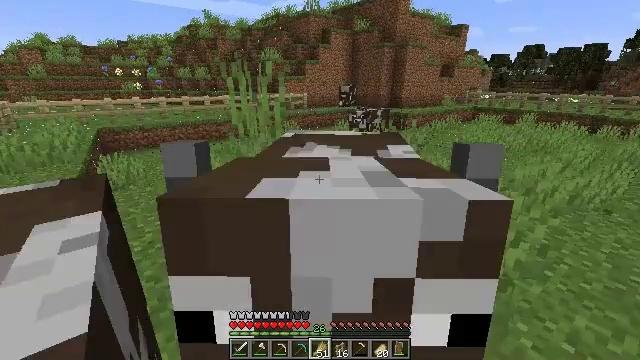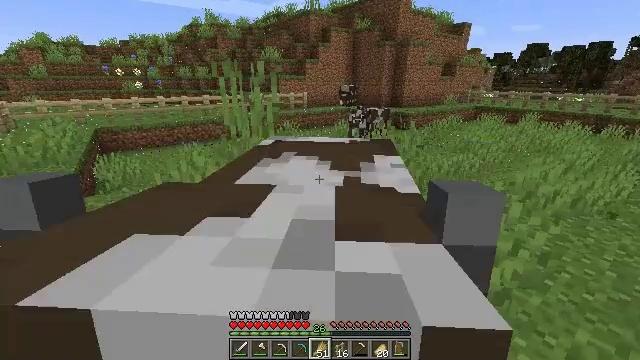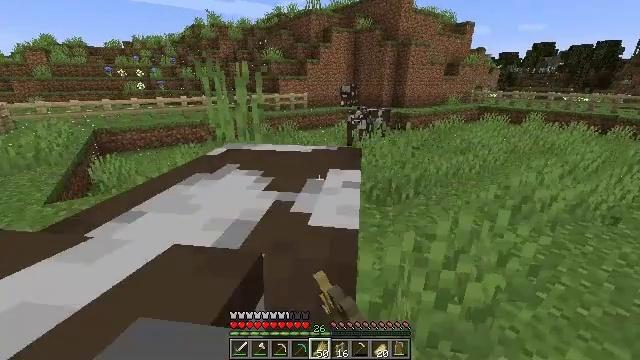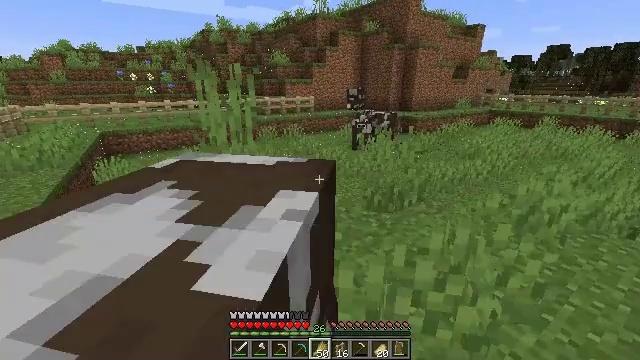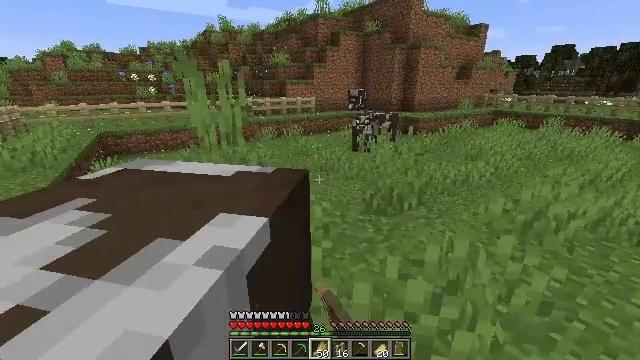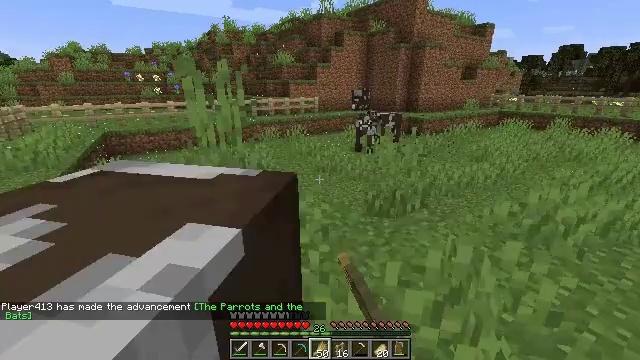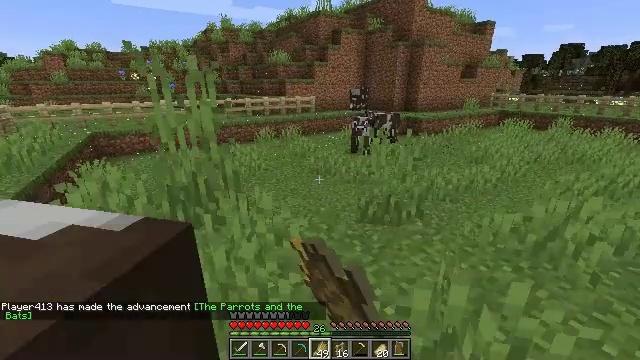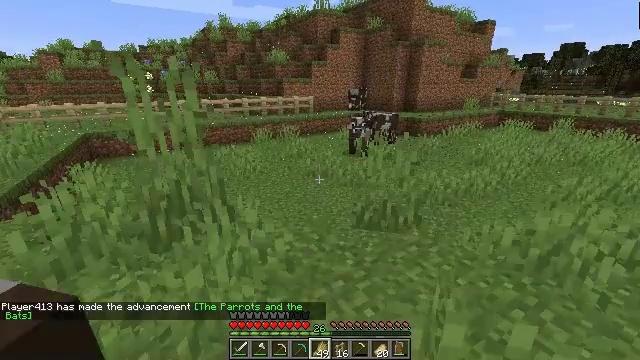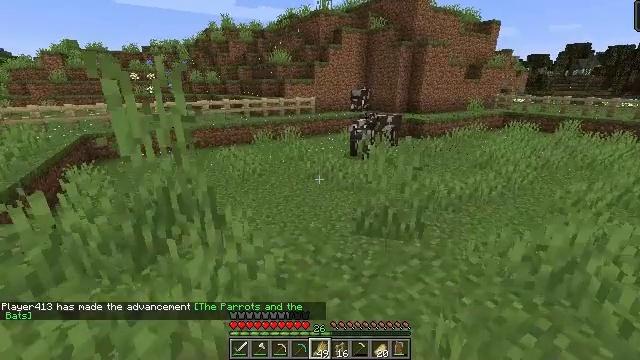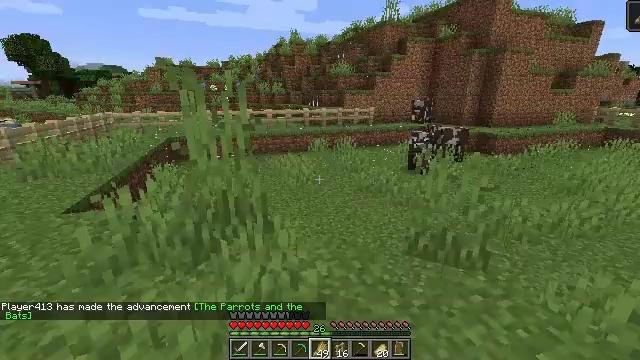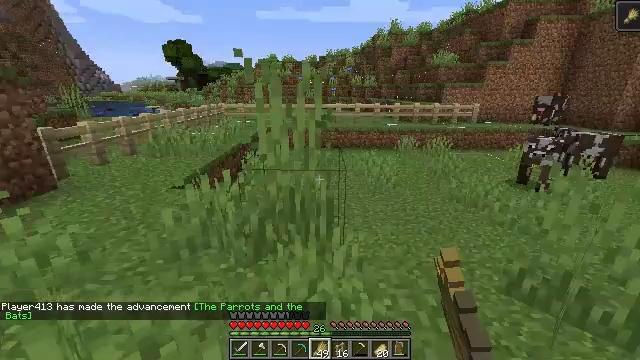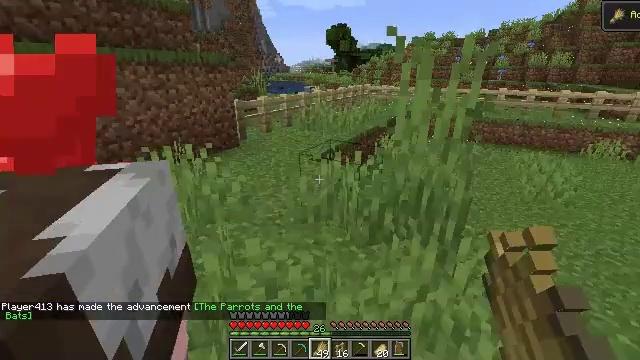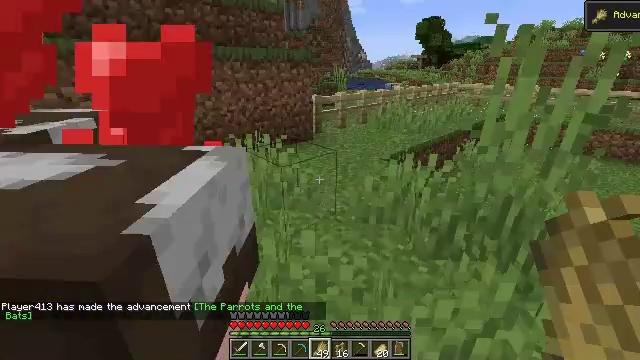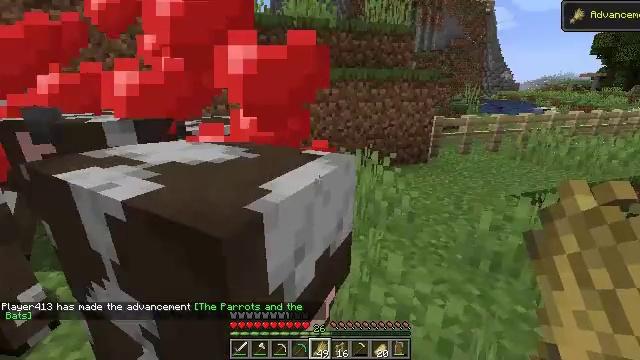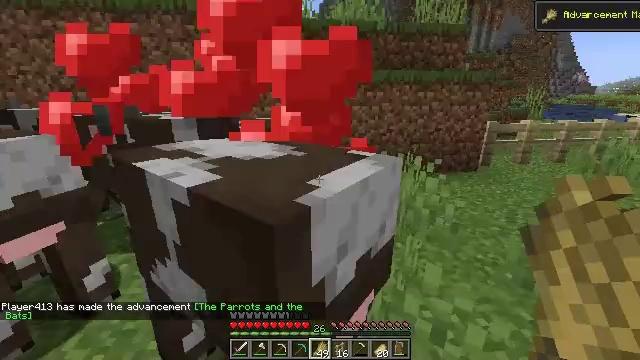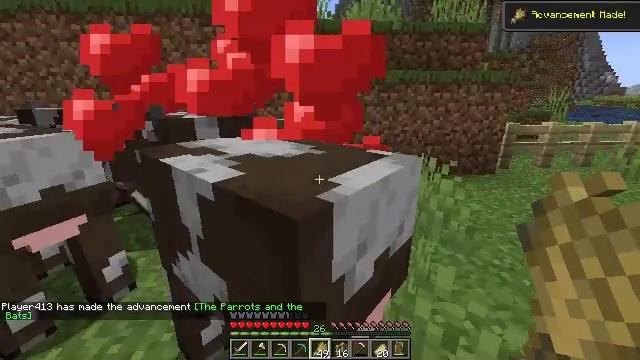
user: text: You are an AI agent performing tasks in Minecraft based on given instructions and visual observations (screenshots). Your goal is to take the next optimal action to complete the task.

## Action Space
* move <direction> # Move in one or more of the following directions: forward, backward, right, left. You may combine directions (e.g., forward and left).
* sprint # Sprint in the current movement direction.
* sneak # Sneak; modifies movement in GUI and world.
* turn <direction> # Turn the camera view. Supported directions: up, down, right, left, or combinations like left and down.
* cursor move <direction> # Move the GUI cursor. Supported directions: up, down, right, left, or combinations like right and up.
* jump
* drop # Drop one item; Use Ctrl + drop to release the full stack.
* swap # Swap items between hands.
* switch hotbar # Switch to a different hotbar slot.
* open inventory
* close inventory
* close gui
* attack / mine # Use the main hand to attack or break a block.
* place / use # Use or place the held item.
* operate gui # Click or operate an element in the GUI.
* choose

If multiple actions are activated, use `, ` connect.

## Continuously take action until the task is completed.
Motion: motion action
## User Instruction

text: Gather the birch fence from a structure.
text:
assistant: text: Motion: move right, use / place
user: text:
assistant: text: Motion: move forward and move right, use / place
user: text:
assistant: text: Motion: move forward, turn left, use / place
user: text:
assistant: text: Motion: move forward, use / place
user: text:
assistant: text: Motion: move forward, use / place
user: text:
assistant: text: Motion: move forward, use / place
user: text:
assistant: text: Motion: move forward, use / place
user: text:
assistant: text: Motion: move forward, use / place
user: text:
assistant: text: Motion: move forward, turn left and up, use / place
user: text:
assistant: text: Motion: move forward, turn left and down
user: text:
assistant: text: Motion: turn left and down
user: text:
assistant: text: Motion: turn left
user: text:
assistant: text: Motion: turn left and up
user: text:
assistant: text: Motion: turn left
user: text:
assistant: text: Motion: turn left
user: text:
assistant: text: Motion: turn left
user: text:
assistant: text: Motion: move forward, turn left
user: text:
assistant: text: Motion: move forward, turn left and down, use / place
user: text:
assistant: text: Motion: move forward and move right, turn left and down, use / place
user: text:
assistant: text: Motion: move forward and move right, turn left and up, use / place
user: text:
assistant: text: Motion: move forward and move right, use / place
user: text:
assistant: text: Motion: move forward and move right, use / place
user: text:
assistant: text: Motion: move forward and move right, use / place
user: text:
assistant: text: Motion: move forward and move right, use / place
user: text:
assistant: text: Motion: move forward and move right, use / place
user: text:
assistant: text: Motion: move forward and move right, turn left, use / place
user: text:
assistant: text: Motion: move forward and move right, turn left, use / place
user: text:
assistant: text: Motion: move forward and move right, turn left, use / place
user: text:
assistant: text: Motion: move forward, turn left, use / place
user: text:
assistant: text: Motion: move forward, use / place